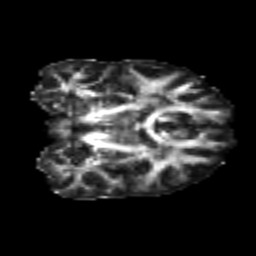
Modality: FA
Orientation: coronal
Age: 23
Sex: female
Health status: healthy
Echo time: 0.074 s